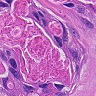
Metastatic tissue present: yes